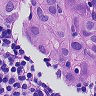
Metastatic tissue present: yes